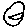
Label: smiley face